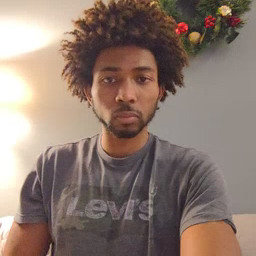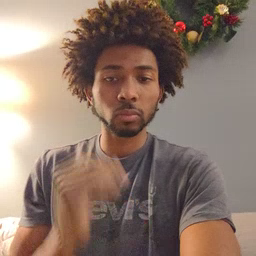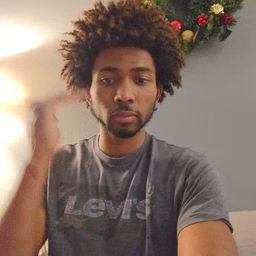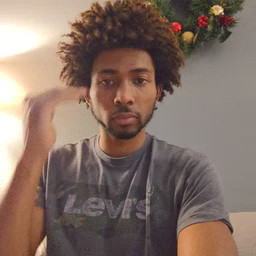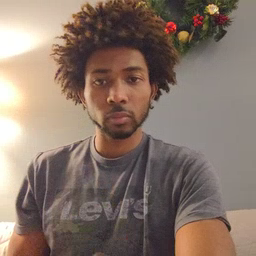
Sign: head